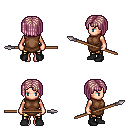
a pixel art fantasy rpg character, female body template, human, light skin, brown tunic, gold greaves, white blonde pageboy hairstyle, black shoes, spear, four views (front, back, left, right), 2x2 character sprite sheet, small pixel art, hard edges, no anti-aliasing